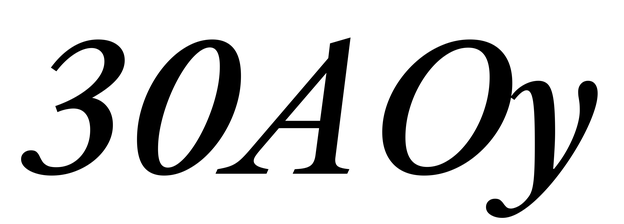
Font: LibreCaslonText-Italic_Medium_Italic